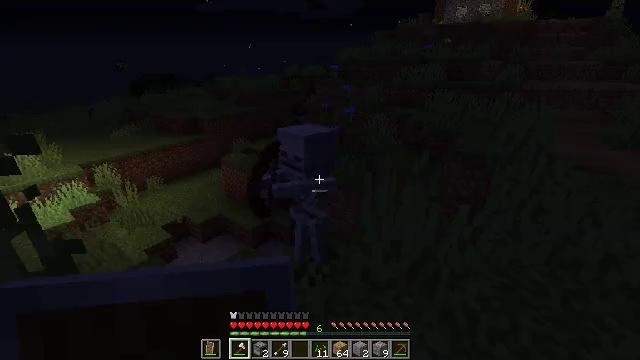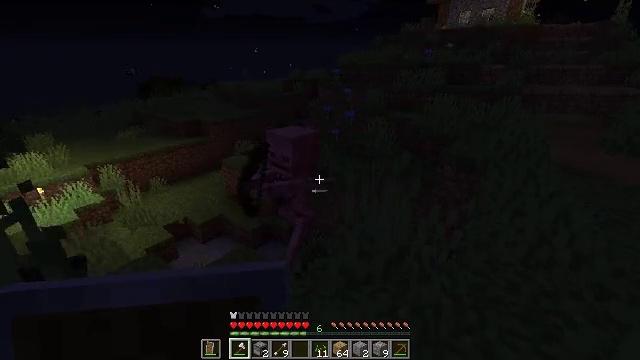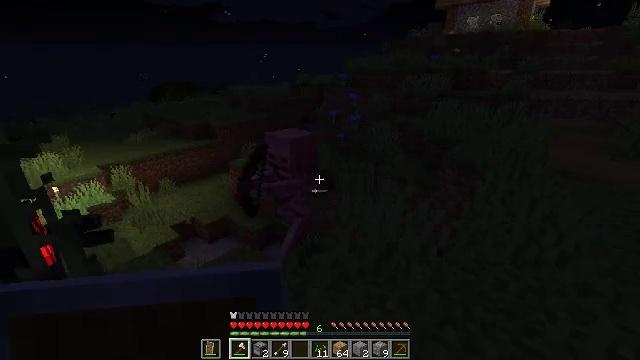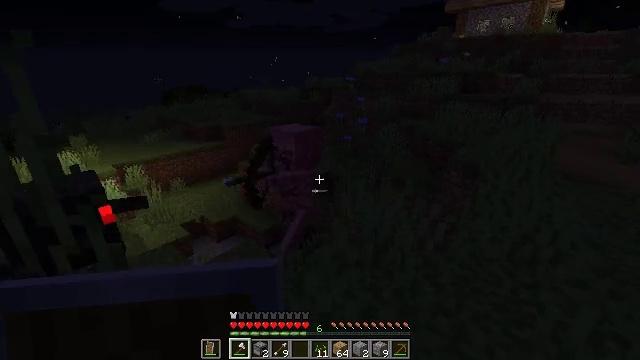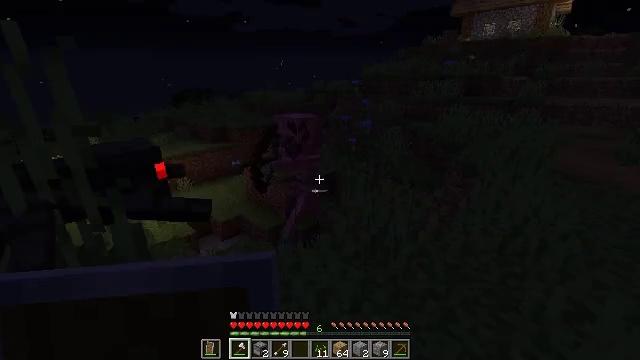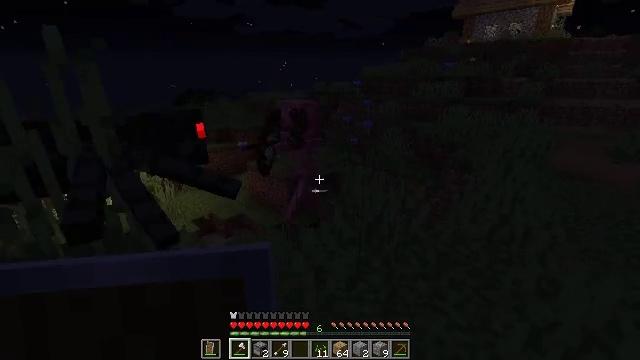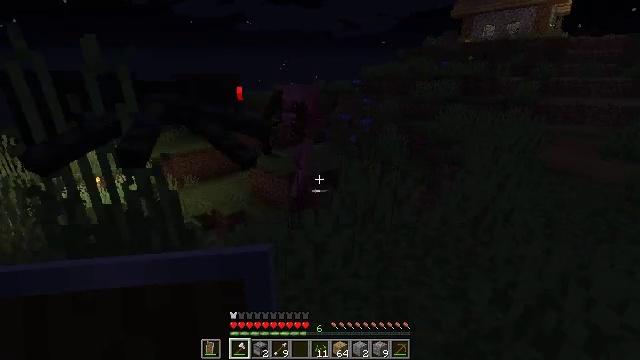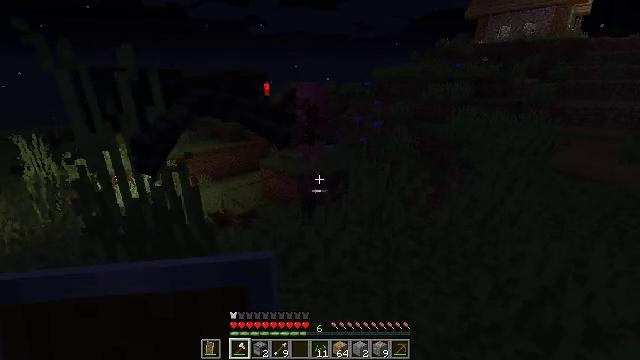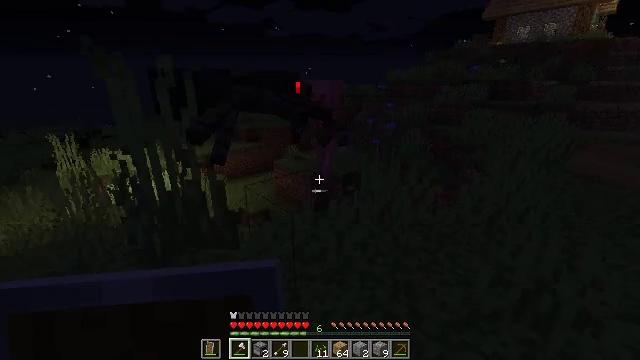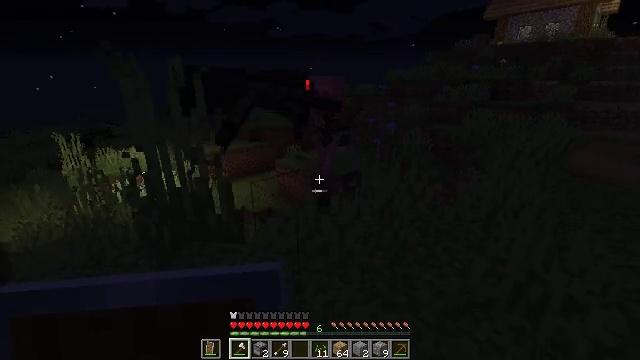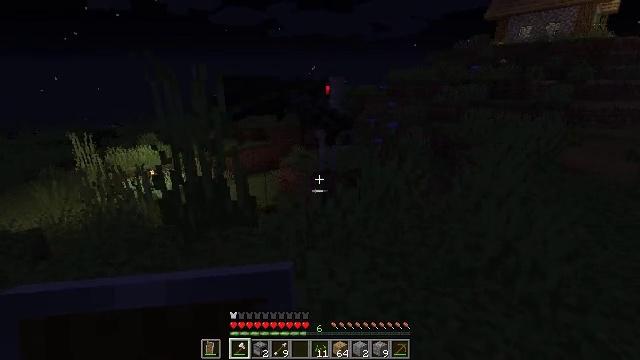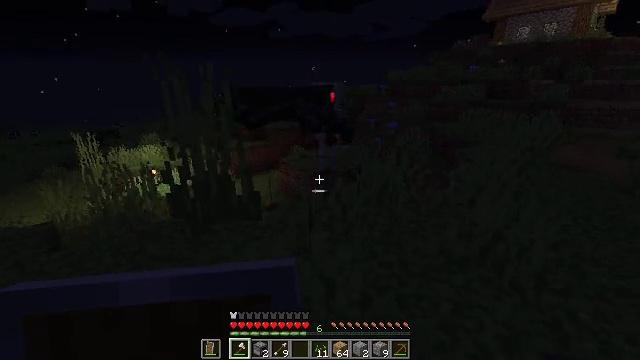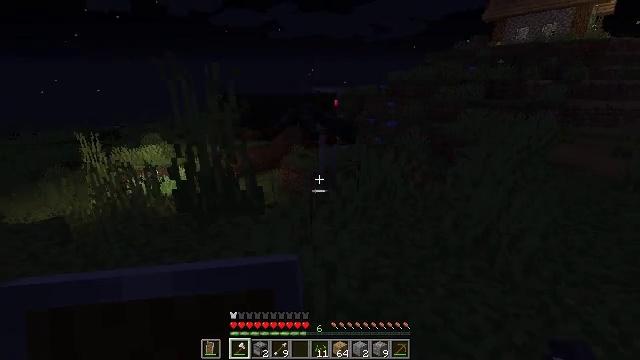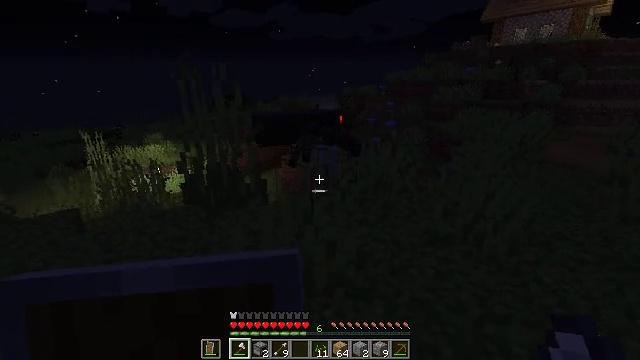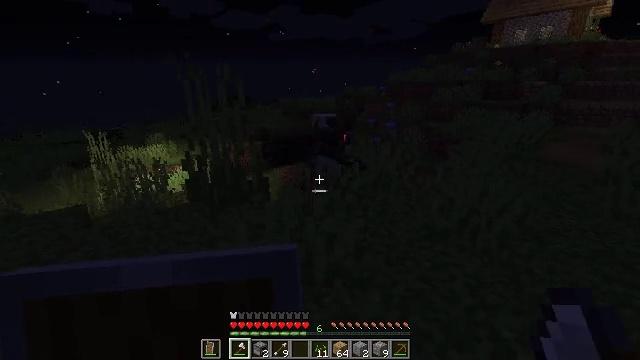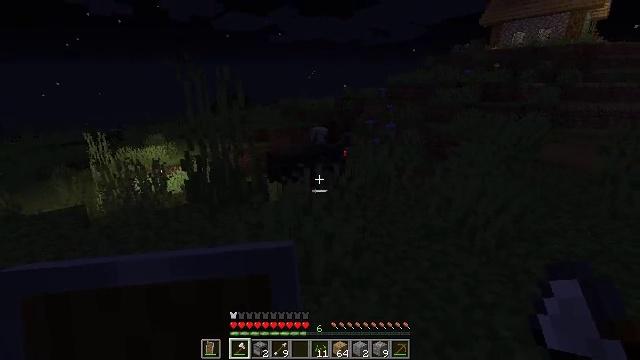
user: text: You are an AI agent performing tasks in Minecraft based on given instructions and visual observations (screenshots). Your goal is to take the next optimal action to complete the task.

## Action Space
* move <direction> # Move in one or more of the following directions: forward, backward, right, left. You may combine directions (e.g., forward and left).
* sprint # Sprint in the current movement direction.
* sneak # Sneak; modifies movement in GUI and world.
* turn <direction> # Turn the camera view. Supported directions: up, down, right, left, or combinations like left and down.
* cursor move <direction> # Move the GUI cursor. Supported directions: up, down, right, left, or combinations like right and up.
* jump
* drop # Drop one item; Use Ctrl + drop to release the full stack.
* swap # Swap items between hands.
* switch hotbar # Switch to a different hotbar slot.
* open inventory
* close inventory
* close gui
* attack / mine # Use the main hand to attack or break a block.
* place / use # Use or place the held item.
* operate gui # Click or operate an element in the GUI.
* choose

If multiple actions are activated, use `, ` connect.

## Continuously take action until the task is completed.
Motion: motion action
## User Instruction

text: Kill the spider.
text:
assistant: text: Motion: move back and move right, turn left
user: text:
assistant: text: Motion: move back, turn left
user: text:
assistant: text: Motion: move back, turn left
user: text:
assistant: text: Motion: move back, turn left
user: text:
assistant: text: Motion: move back
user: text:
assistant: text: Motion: move back
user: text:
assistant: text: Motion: move back, turn left
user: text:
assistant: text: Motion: move back, turn left
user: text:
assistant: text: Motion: move back
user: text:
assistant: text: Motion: move back
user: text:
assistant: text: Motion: move back
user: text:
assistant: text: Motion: move back
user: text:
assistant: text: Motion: no_op
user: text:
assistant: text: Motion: no_op
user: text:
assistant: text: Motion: move forward
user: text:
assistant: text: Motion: move forward
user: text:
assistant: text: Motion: move forward
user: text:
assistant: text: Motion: move forward
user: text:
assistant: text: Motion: move forward, turn down
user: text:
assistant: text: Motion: move forward, turn down
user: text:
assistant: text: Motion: move forward, turn down
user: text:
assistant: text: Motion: move forward, turn down
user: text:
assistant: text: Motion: move forward, turn down
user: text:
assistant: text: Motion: move forward
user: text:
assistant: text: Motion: move forward
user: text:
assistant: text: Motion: move forward
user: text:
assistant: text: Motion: move forward, turn left
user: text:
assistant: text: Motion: move forward
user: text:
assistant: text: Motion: move forward
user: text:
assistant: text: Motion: move forward, turn left and down, jump